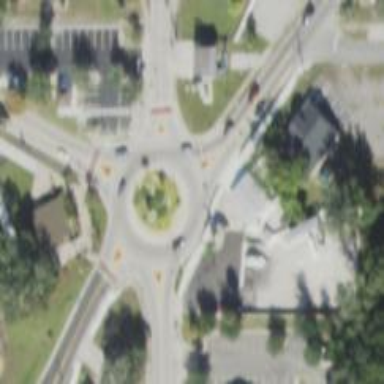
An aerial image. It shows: Secondary road with asphalt surface leading to roundabout junction.